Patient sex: M
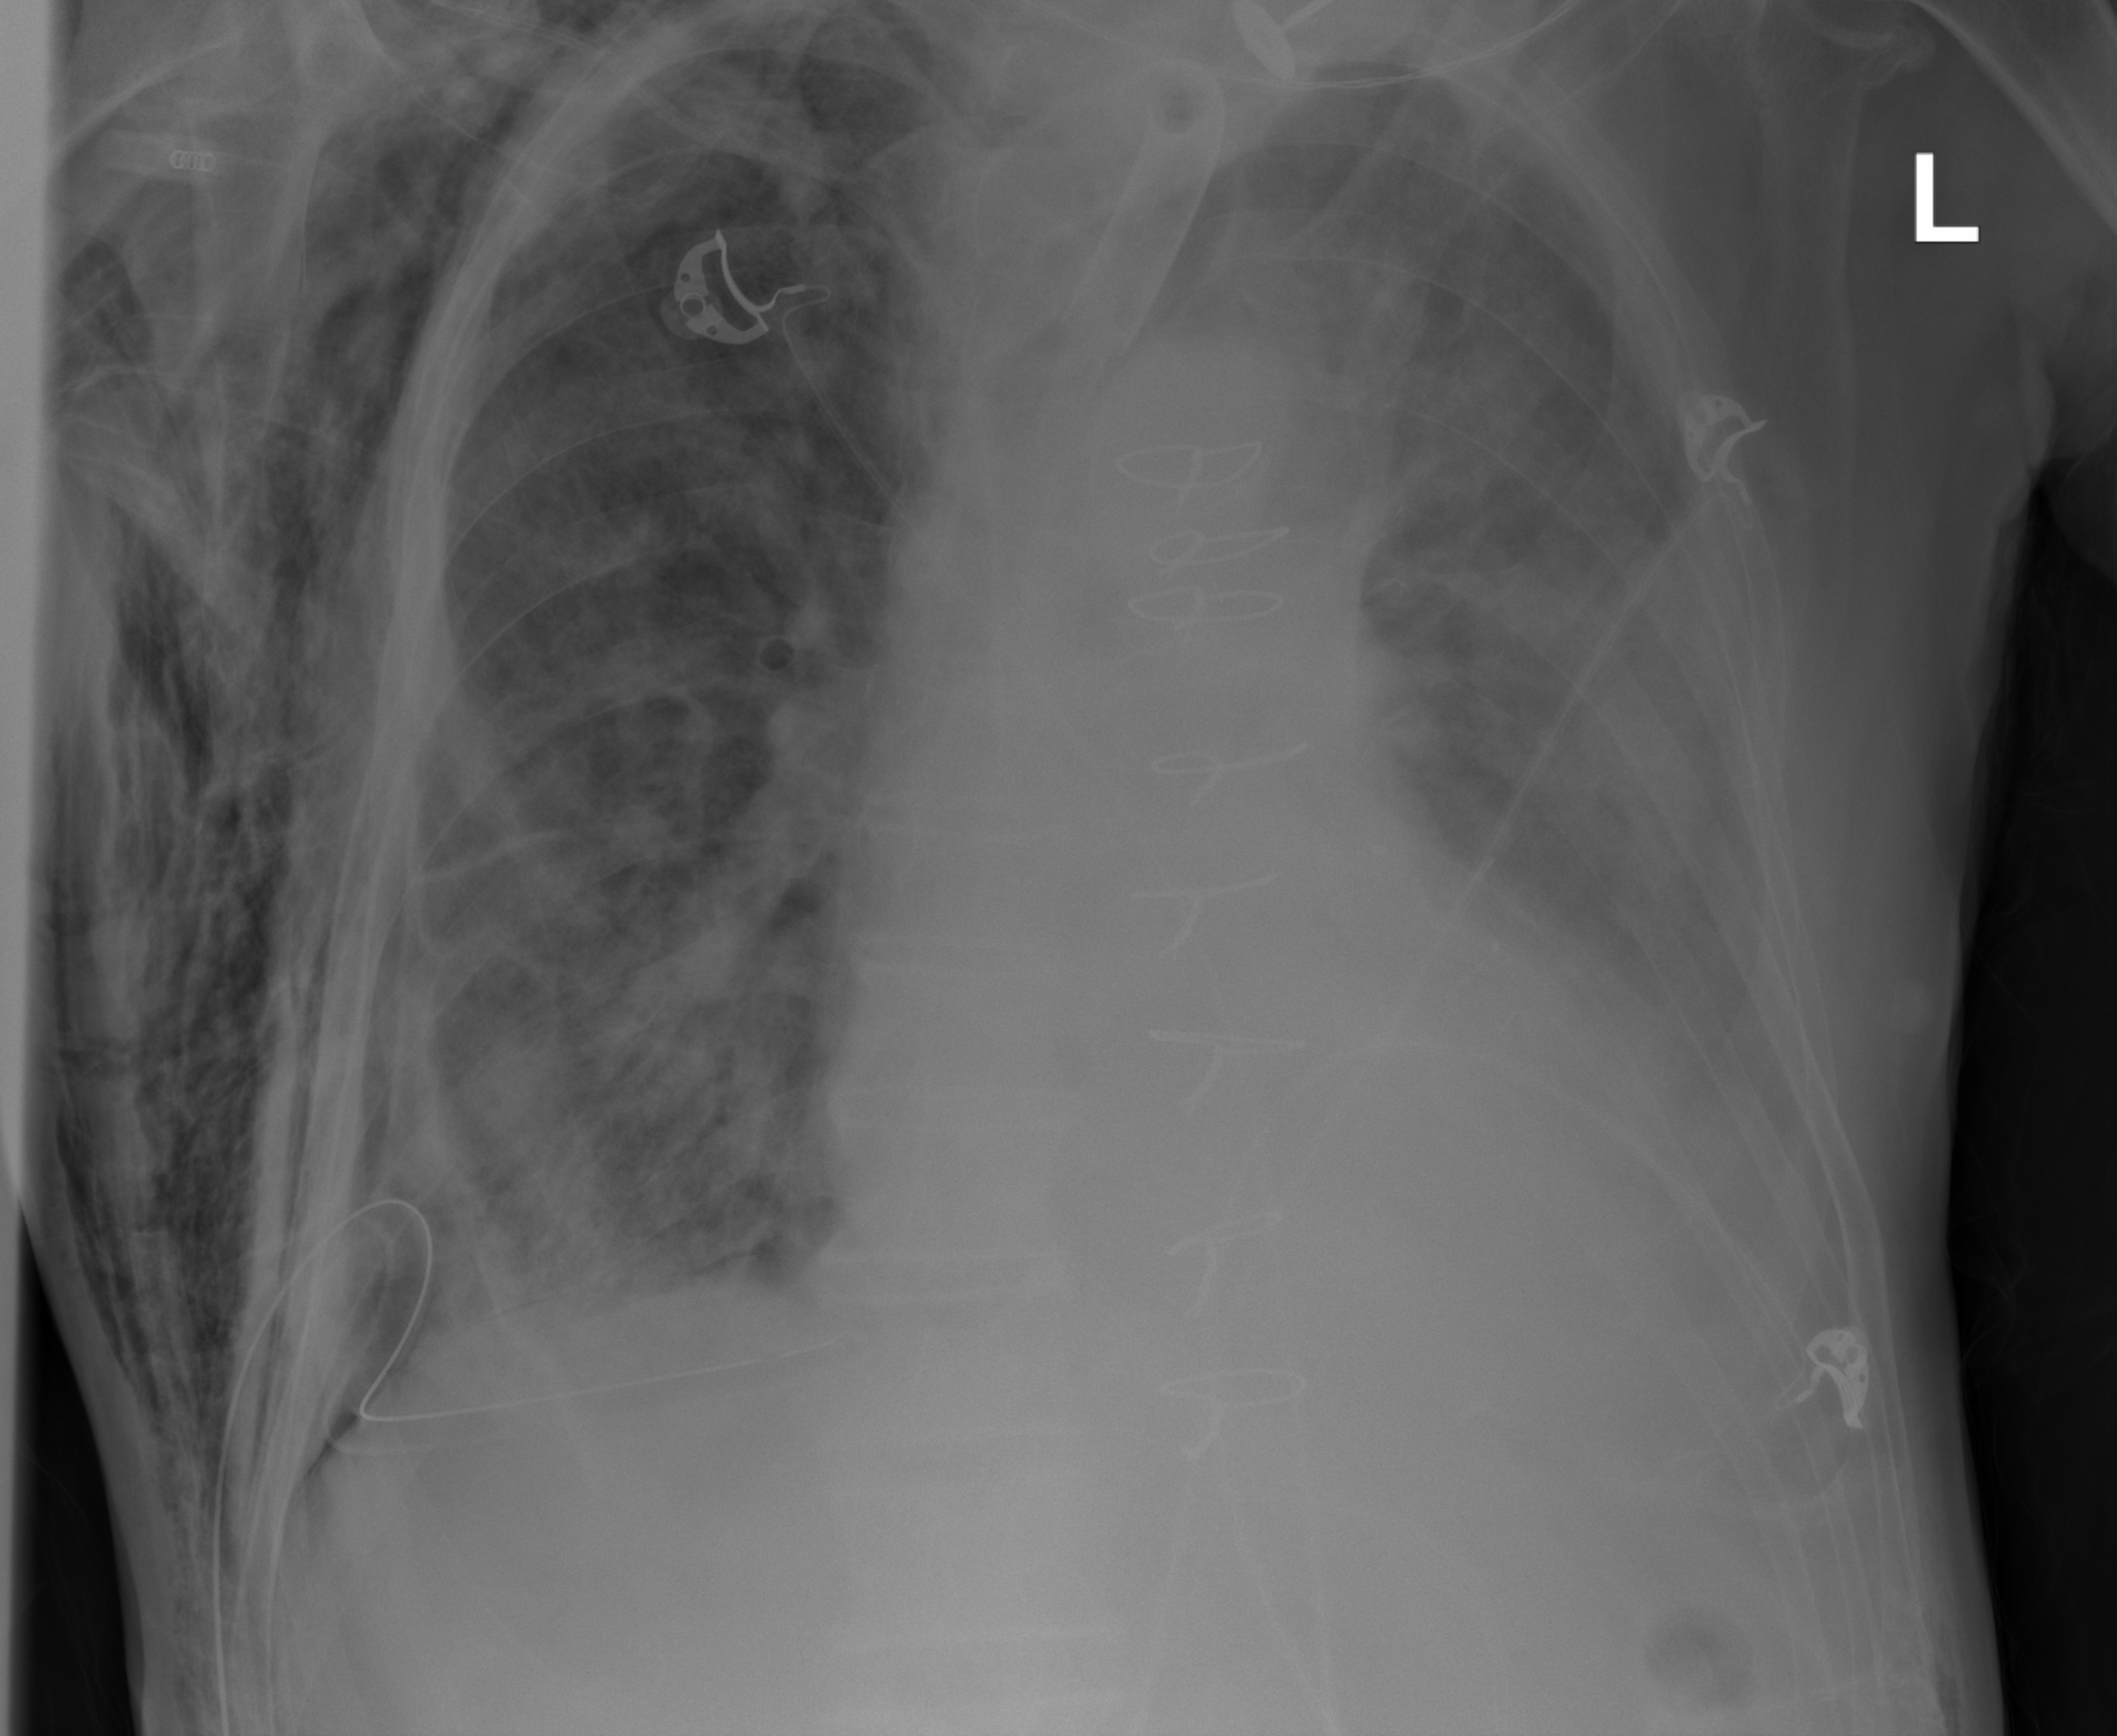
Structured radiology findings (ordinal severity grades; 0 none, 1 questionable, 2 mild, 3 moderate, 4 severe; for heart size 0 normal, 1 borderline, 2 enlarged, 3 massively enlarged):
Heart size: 1
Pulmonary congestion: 2
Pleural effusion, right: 0
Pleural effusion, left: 2
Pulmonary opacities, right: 2
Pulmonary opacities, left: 2
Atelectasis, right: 2
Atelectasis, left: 2